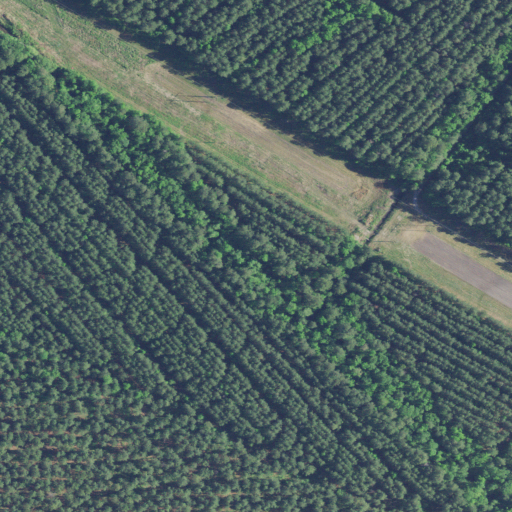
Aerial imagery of depression(s) in South Carolina named Dargans Bay containing woody wetlands, evergreen forest, shrub, and grassland